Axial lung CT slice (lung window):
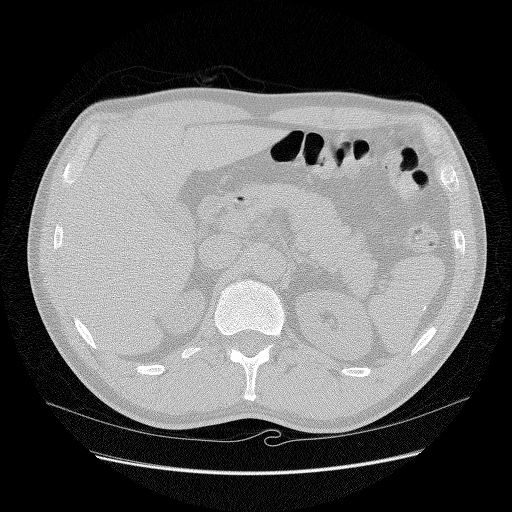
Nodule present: no